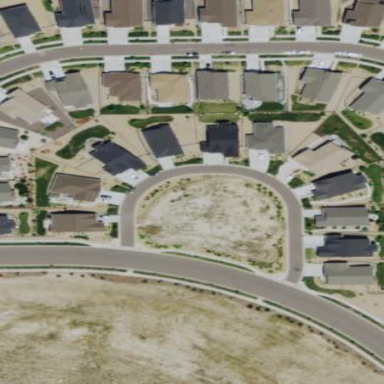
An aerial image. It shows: Residential area consisting of single-family homes.